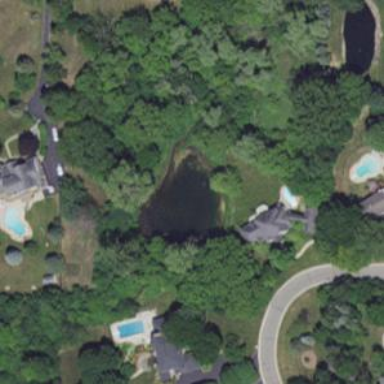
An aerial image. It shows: Pond surrounded by natural water.